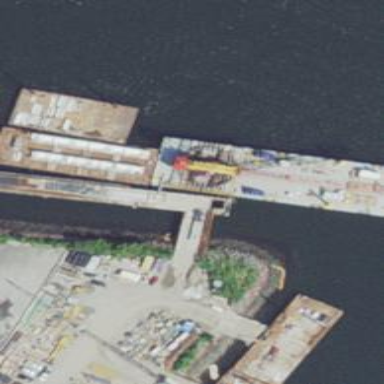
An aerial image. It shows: Man-made pier.